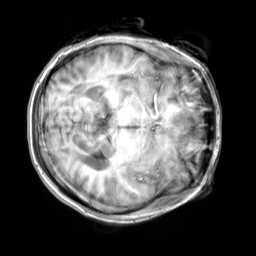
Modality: T1w
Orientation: axial
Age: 25
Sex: female
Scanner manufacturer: siemens
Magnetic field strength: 3 T
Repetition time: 2.3 s
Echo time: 0.00303 s